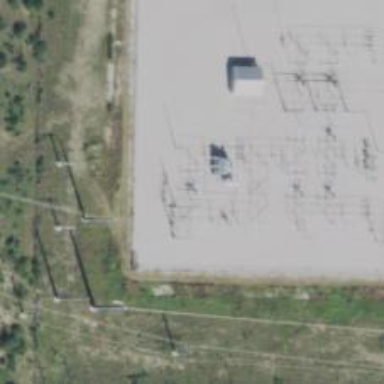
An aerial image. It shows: Switch used for power control.